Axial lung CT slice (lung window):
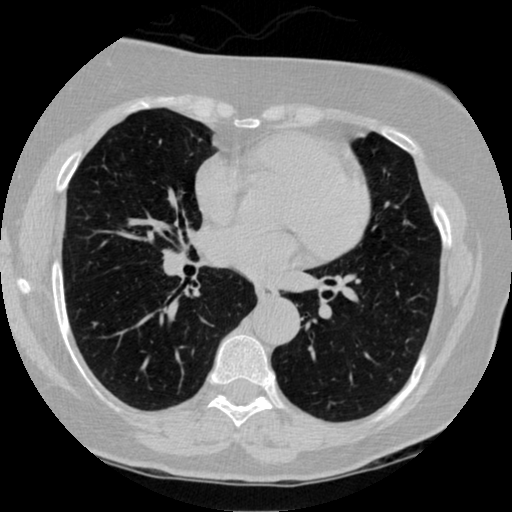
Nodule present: no